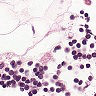
Metastatic tissue present: no